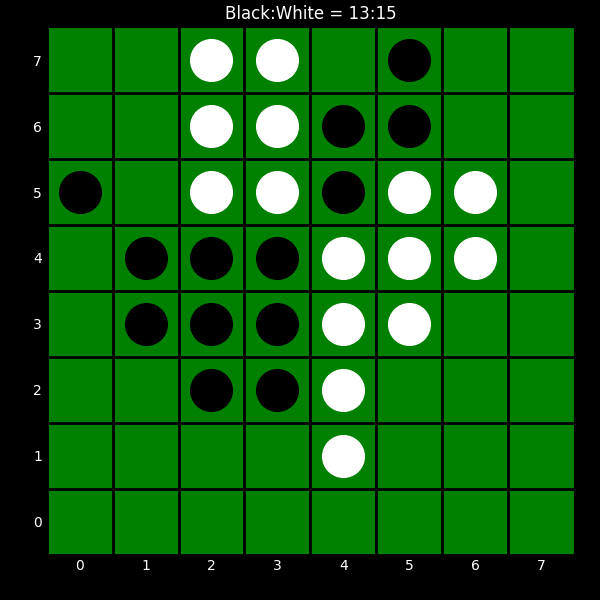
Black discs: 13
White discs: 15